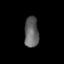
Tissue: skin
Cell type: Fibroblasts
Senescence score: 0.6955
Nuclear area (px): 424
Mean DAPI intensity: 98.939